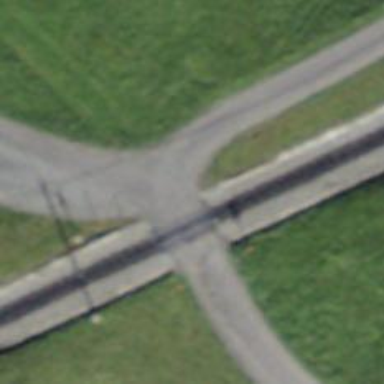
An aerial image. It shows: Crossing for the railway.